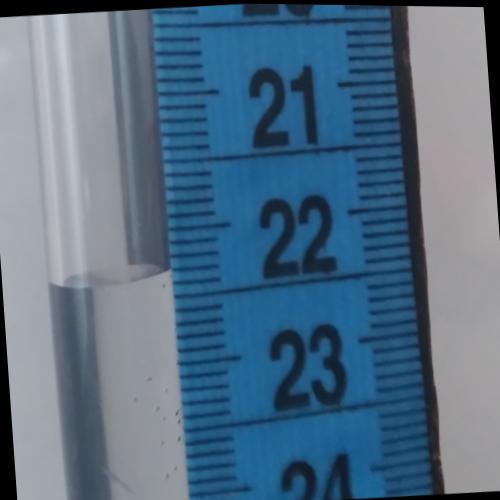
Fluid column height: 22.3 cm